Group 1:
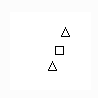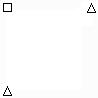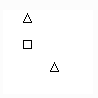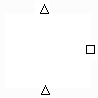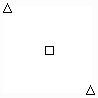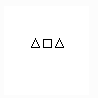
Group 2:
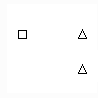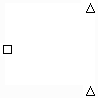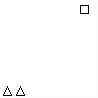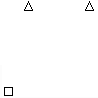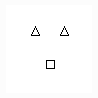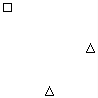
Rule separating the two groups: Angle made by shapes with vertex at square is not acute vs. angle made by shapes with vertex at square is acute.
Concepts: acute, imagined_entity, imagined_line_or_curve
Author: "Lewis"